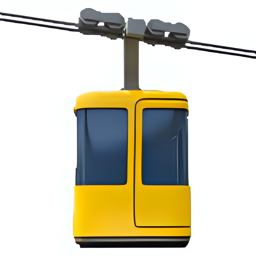
Name: aerial tramway
Emoji: 🚡
Group: Travel & Places
Sub-group: transport-air